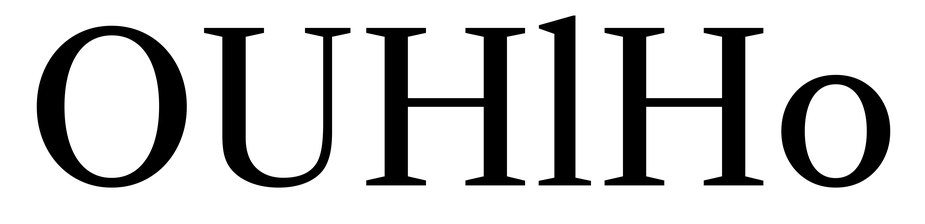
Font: LibreCaslonText_Regular